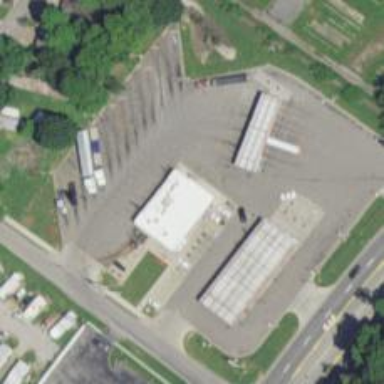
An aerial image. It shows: Convenience shop.